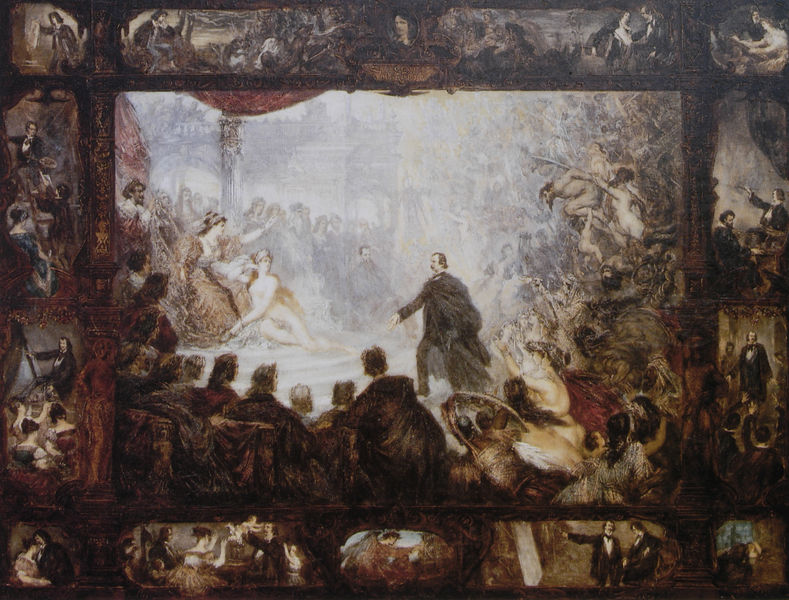
Titel: Die Apotheose des Malers Wilhelm von Kaulbach (Arolsen 1805-1874 München)
Künstler: Karl Theodor von Piloty
Institution: (Privatsammlung)
Schlagwörter: akt, blau, dunkel, gemälde, gruppe, haut, held, mann, nackt, umhang, weiß, akte, frauen, menschen, ocker, bewegung, braun, frau, grau, hell, holz, licht, männer, orange, rücken, schwarz, skizze, szene, säule, säulen, ölbild, blick, rot, tuch, beige, herren, malerei, menge, ornament, rock, anzug, bart, architektur, faru, geschichte, historie, präsentation, rahmen, stehen, porträt, vorhang, öl, gehen, rauch, haare, mantel, redner, sessel, paar, aufführung, bühne, oper, publikum, theater, rückenansicht, bilder, zuschauer, dunst, nebel, bühnenbild, inszenierung, loge, rand, figuren, ölgemälde, treppe, könig, thron, frack, detail, verzierung, stufen, nackte, schauspiel, unscharf, durchblick, medaillon, bayern, umrahmung, illustration, entwurf, mythologie, göttin, menschenmenge, darsteller, kapitell, schnitzerei, rückenfiguren, stück, hel, historienmalerei, empfang, historismus, zentrum, kulisse, königin, bild im bild, schauspieler, wandbild, abfolge, akt im akt, drama, eewr, einzelbilder, gespräche, heroisch, holzfigur, makart, rhetorisch, schauspielhaus, shwarz, sitzed, spektakel, szenen, trompe loeil, sohn, pastelle, theatre, genien, episoden, milchig, decor, spectacle, nymphe, 1900, representation